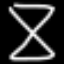
Label: hourglass